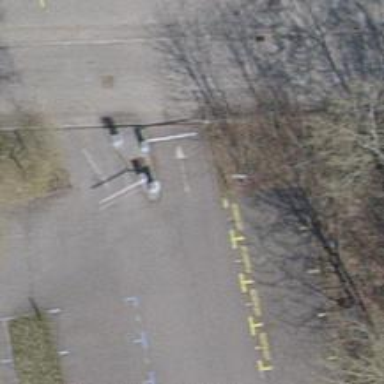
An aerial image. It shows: Lift gate barrier.